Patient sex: M
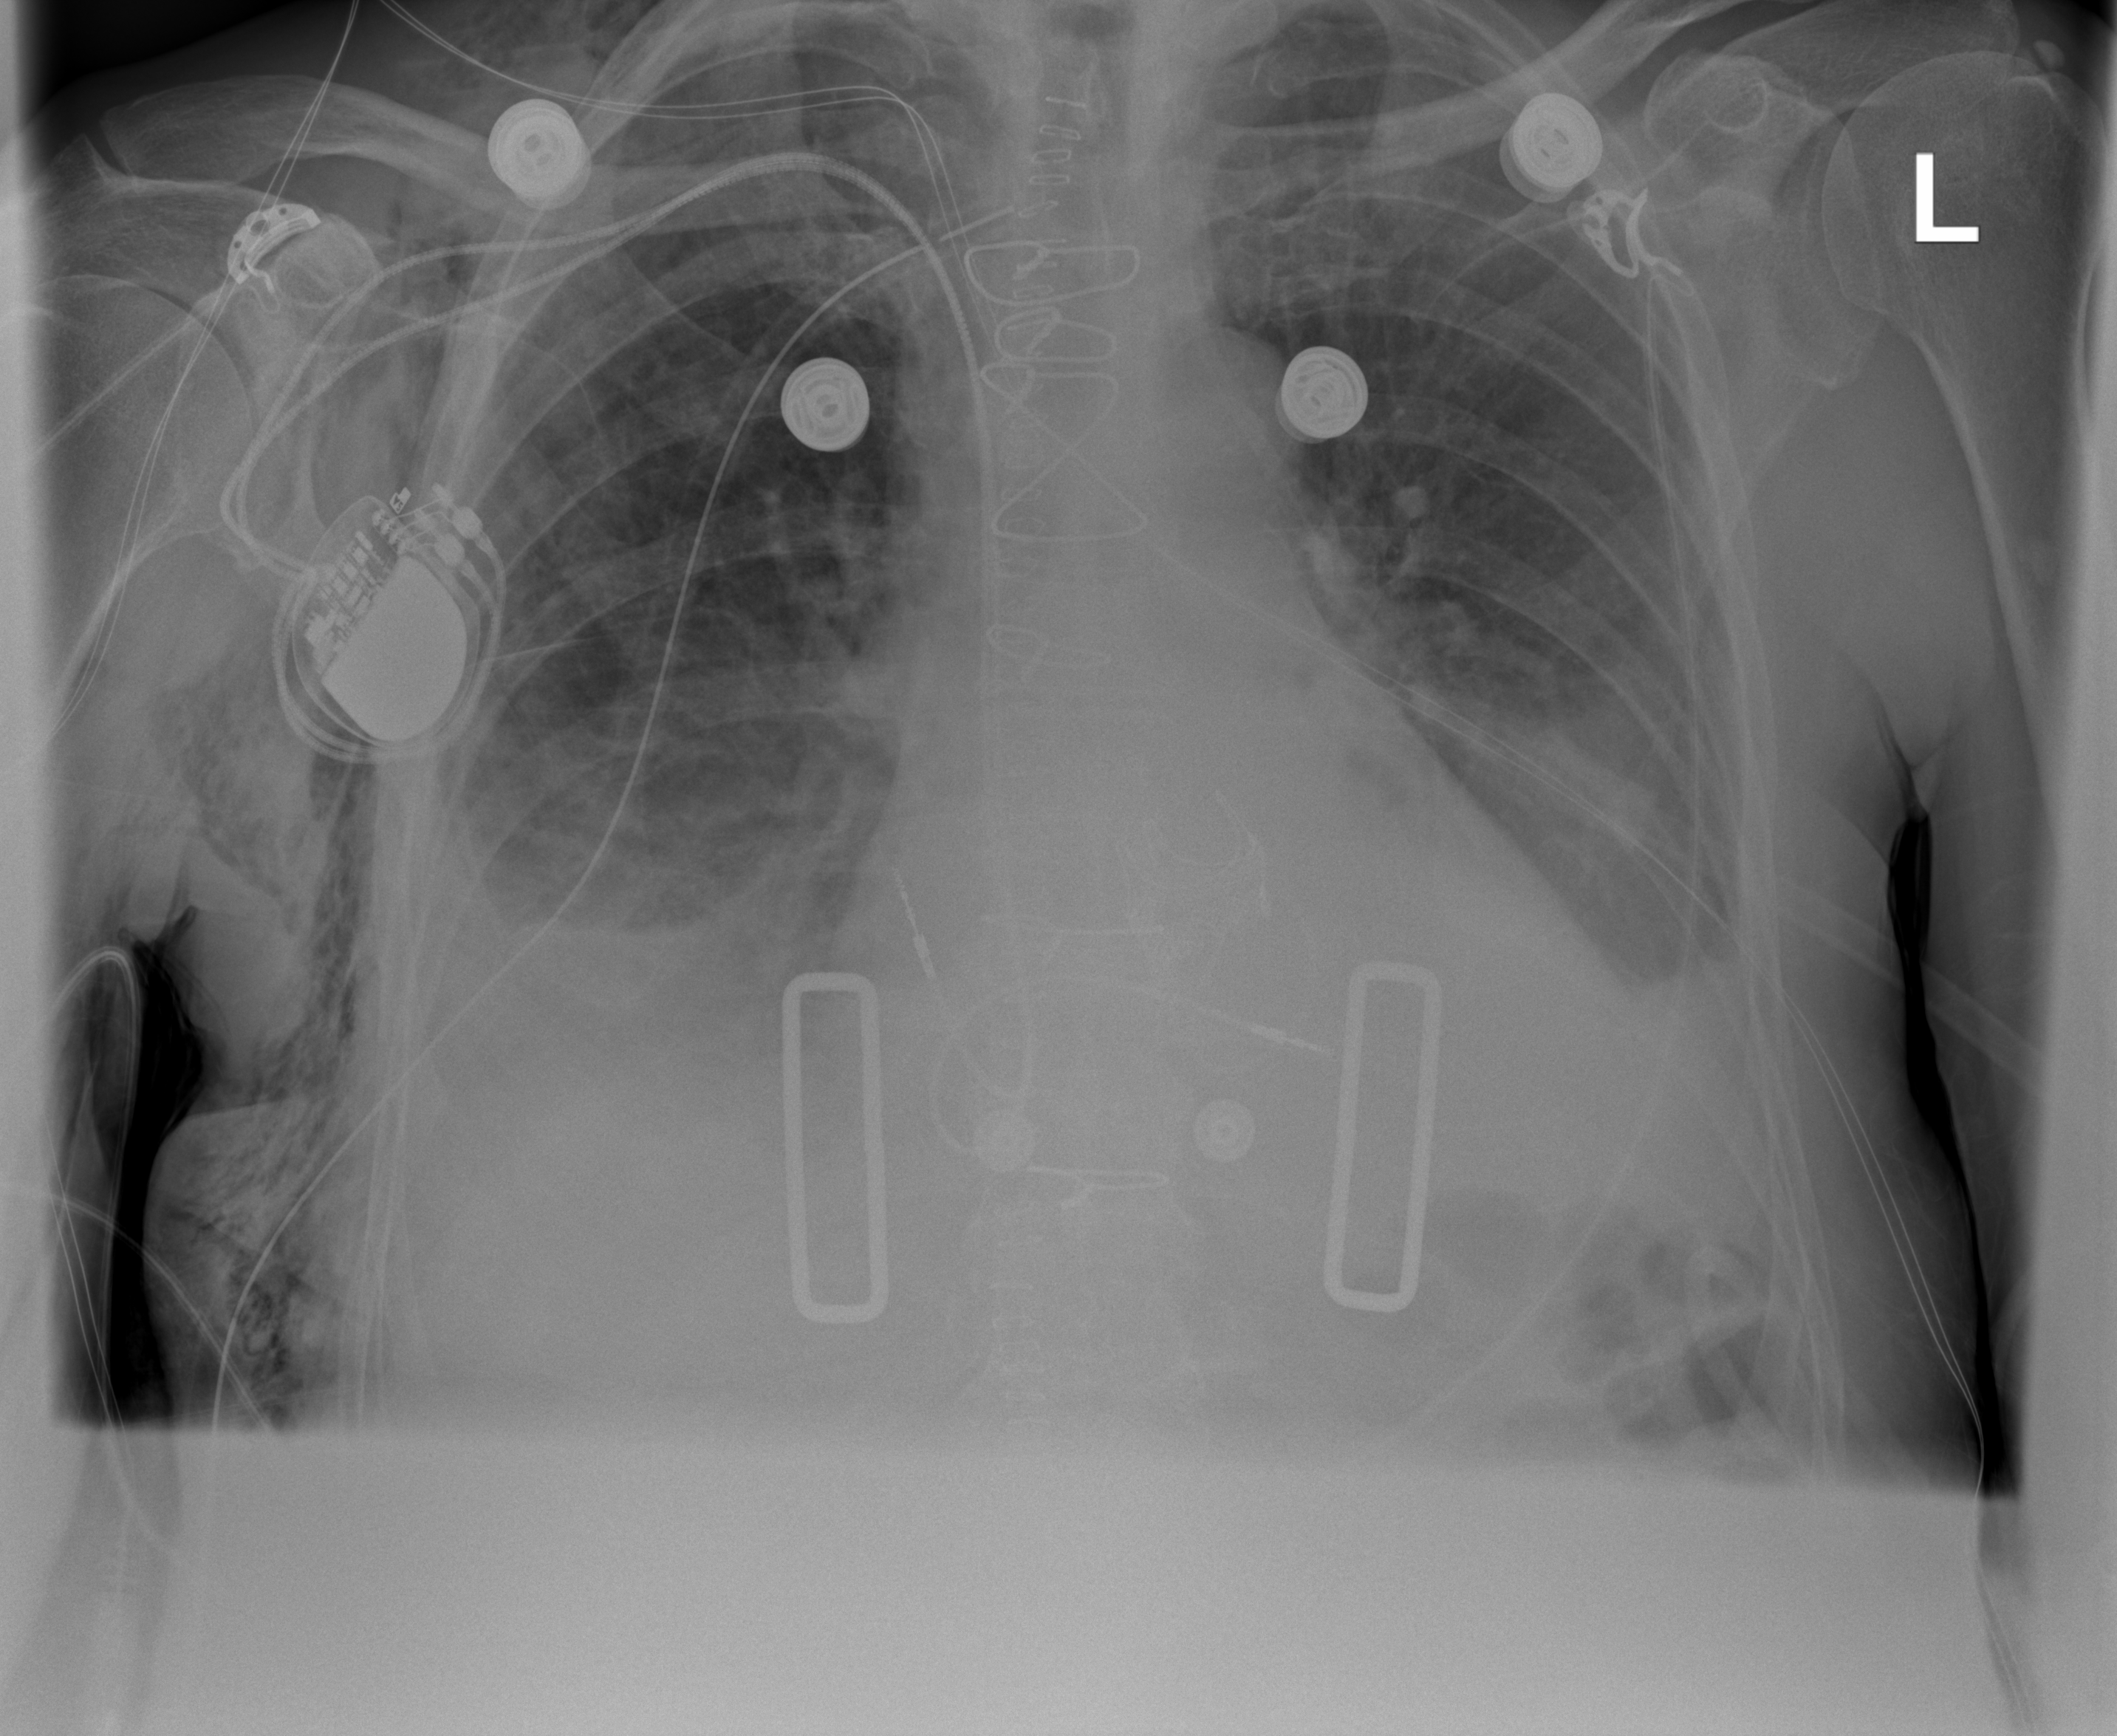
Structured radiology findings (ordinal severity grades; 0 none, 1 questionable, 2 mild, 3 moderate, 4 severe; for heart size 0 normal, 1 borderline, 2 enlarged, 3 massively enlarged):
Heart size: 2
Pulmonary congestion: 2
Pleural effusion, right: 2
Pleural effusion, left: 2
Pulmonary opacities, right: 0
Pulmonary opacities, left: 0
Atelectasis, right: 2
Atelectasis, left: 2